Current action and preconditions to check: trajectory_clear

Your task: For each precondition in the list above, predict whether it will hold at this action.

Consider the current scene as observed from the mobile robot's camera, and analyze the predicted future states of all dynamic agents (e.g., people, animals, vehicles, or any moving entities) within the NEXT SECOND.

IMPORTANT: Only answer "very likely" if you are absolutely certain—based on strong, clear evidence—that a dynamic agent will violate the precondition in the predicted future state. Do NOT answer "very likely" for unlikely, ambiguous, or low-probability risks.

Ask yourself for each precondition: Is there a high probability, with clear and convincing evidence, that the predicted future states of any dynamic agent will interfere with the predicted future state of the currently executing action within the NEXT SECOND, causing that precondition to fail?

Assess the risk level based on these predictions. Use "likely" or "very likely" if motions create a clear risk of interference.

Use "neutral" or "improbable" if agents are nearby but their predicted paths are clearly diverging or non-conflicting.

Failure Risk Categories: "very improbable", "improbable", "neutral", "likely", "very likely"

Answer Format: Output ONLY the probability_of_failure value from these categories: "very improbable", "improbable", "neutral", "likely", "very likely"

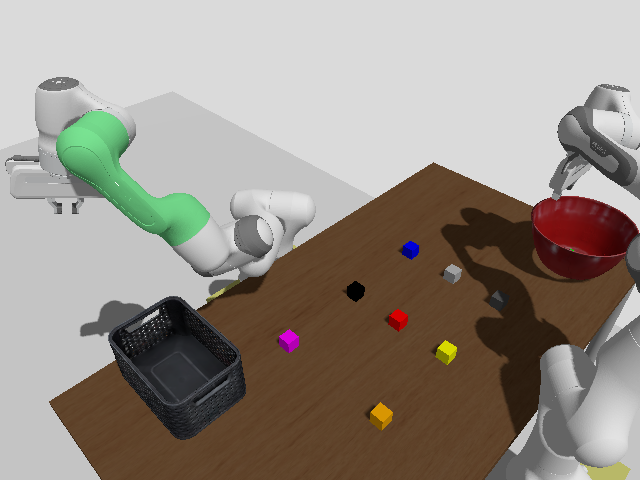

Answer: very improbable